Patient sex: M
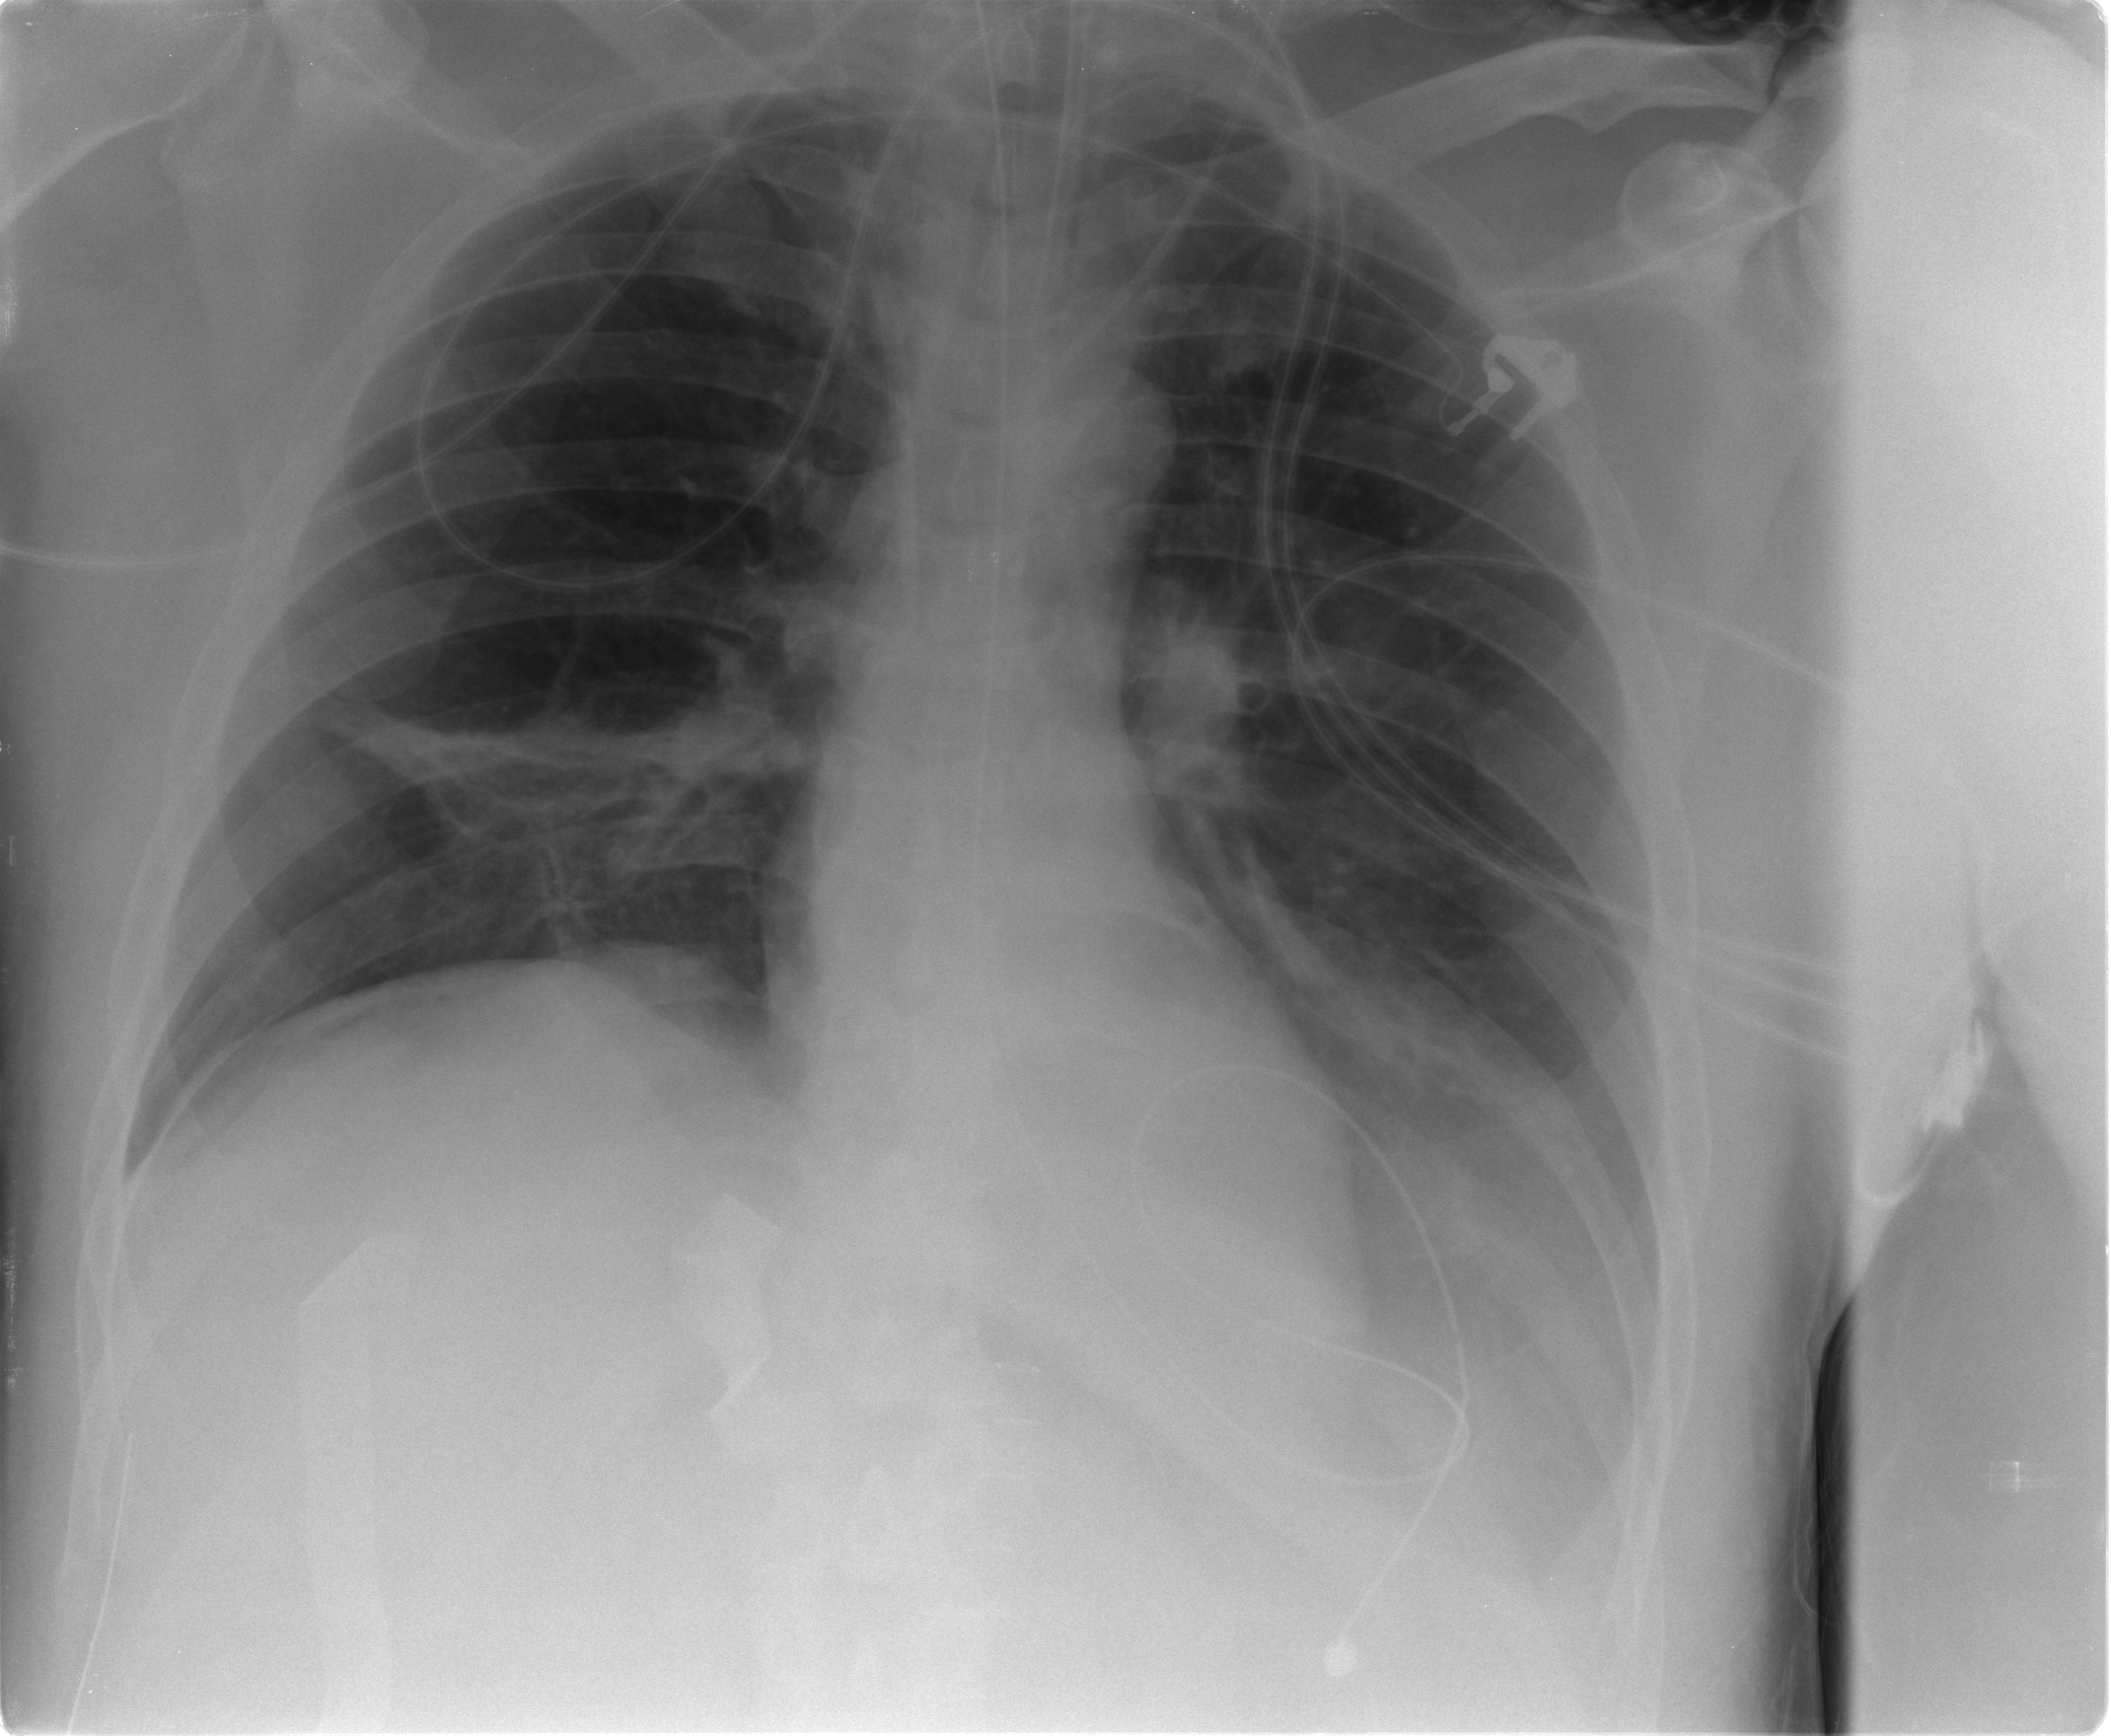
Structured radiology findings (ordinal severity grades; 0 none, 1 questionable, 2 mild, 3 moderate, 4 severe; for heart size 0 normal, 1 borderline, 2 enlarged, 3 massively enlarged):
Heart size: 0
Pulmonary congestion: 0
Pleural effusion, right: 1
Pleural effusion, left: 2
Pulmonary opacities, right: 0
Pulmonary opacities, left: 0
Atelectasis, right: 2
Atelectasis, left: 2